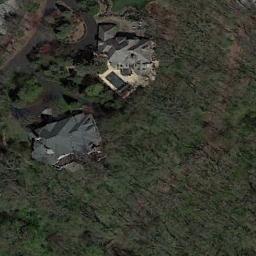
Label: sparse_residential